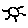
Label: sun